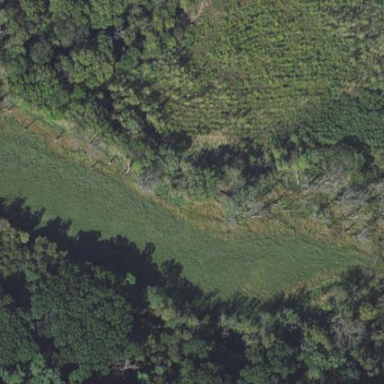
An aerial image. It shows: Beautiful wet meadow natural wetland.